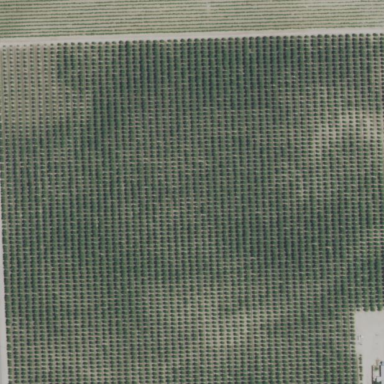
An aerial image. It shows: Vineyard with grape crops.